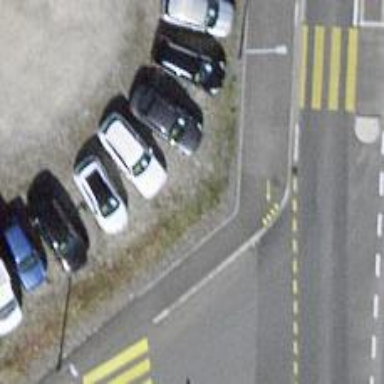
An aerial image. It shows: Sidewalk.